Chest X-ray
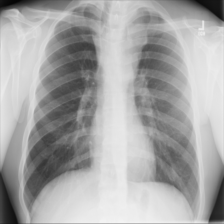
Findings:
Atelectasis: negative
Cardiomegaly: negative
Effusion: negative
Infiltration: negative
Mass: negative
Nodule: negative
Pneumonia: negative
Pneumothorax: negative
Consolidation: negative
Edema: negative
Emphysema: negative
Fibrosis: negative
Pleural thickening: negative
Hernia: negative